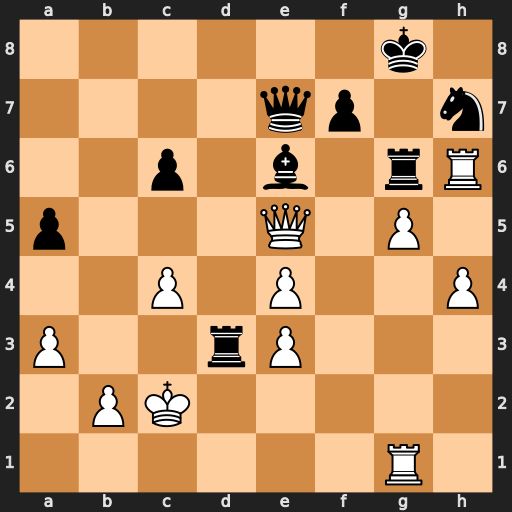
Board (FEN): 6k1/4qp1n/2p1b1rR/p3Q1P1/2P1P2P/P2rP3/1PK5/6R1
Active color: w
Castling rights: -
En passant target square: -
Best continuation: Kxd3 Bxc4+ Kd4